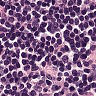
Metastatic tissue present: no